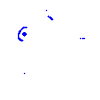
Particle: kaon